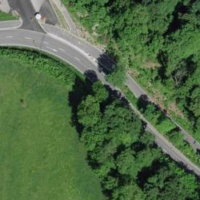
EUNIS habitat code: 41
Species observed at this site:
Certhia brachydactyla
Corvus corone
Lonicera periclymenum
Motacilla cinerea
Cyanistes caeruleus
Equisetum telmateia
Anas platyrhynchos
Chloris chloris
Turdus viscivorus
Buteo buteo
Chaerophyllum temulum
Turdus merula
Phalacrocorax carbo
Acer campestre
Potamogeton crispus
Carex sylvatica
Parus major
Erithacus rubecula
Mergus merganser
Dryocopus martius
Milvus milvus
Pica pica
Garrulus glandarius
Columba livia
Fragaria vesca